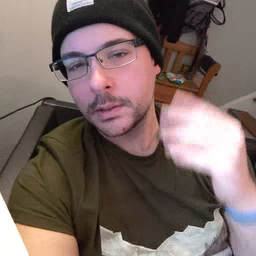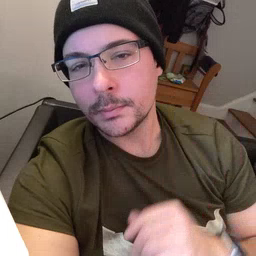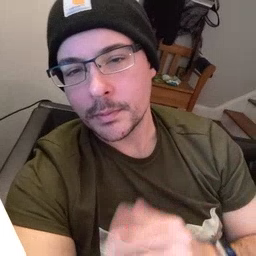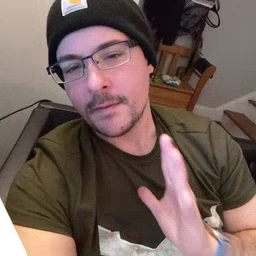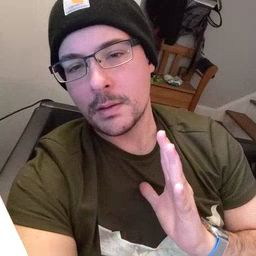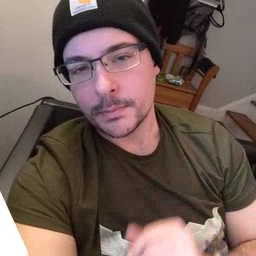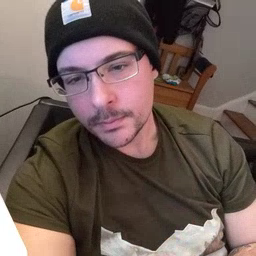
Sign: fine